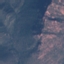
Land use / land cover class: HerbaceousVegetation